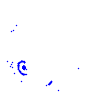
Particle: pion